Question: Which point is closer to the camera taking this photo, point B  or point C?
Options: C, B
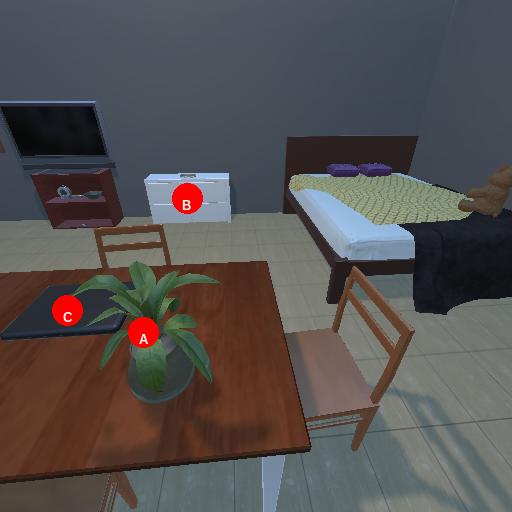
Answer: C